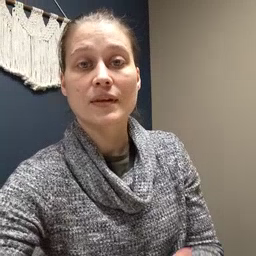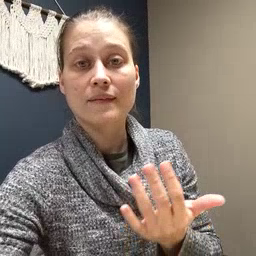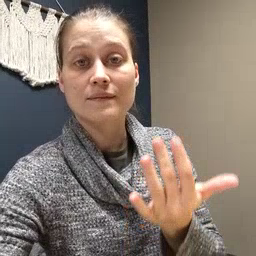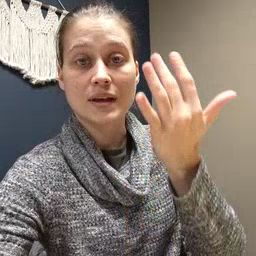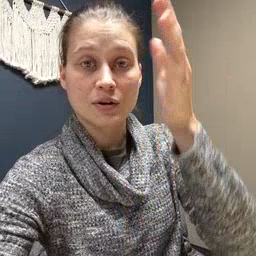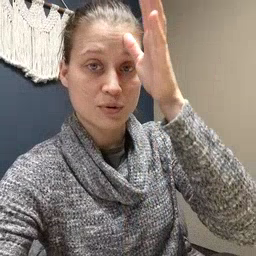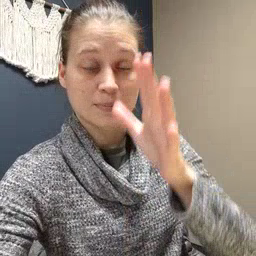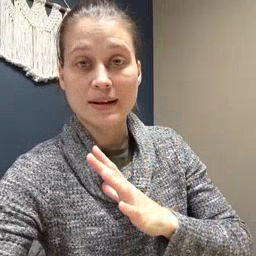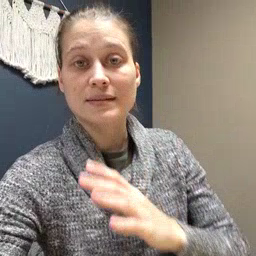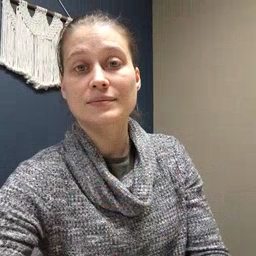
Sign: fireman